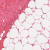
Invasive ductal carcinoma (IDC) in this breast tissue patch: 0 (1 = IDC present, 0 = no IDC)